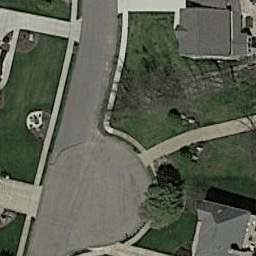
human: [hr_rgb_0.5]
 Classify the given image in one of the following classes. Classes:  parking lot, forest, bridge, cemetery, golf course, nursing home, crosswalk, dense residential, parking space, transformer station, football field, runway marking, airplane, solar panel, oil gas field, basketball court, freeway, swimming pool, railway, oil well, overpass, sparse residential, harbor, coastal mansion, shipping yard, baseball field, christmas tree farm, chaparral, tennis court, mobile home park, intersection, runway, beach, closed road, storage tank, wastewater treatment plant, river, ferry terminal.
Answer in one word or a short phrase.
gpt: closed road